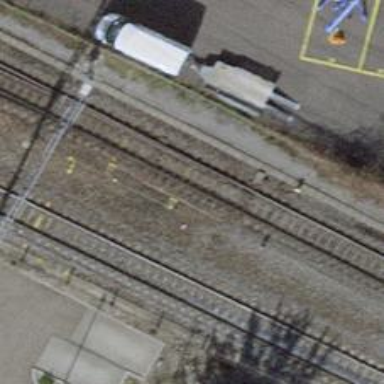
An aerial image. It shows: Railway switch.